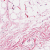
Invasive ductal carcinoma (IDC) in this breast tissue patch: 0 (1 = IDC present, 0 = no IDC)